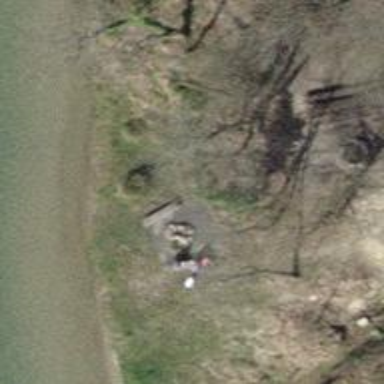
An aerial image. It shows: Brown bench.